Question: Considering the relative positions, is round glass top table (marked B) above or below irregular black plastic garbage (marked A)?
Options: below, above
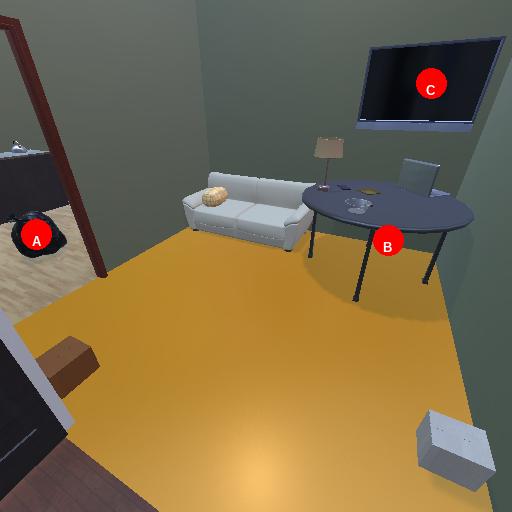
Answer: below